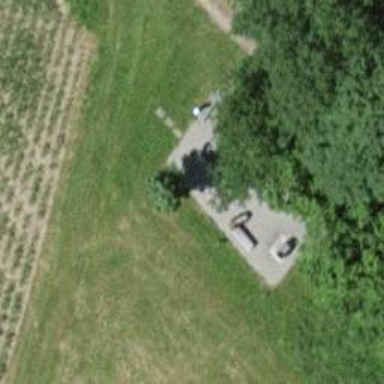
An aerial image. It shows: Picnic table located in leisure land area.